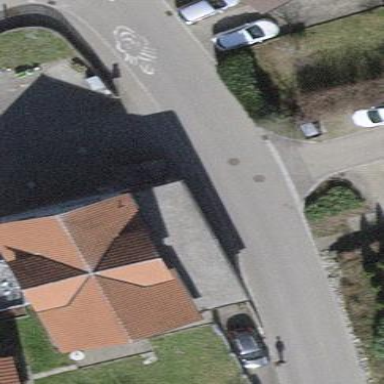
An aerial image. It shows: Building.